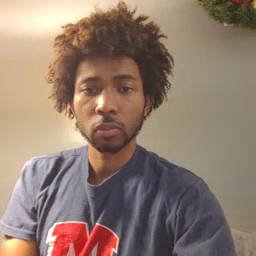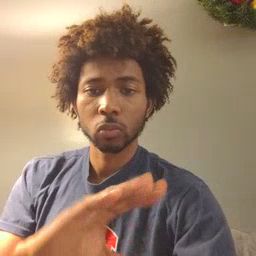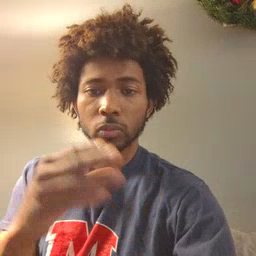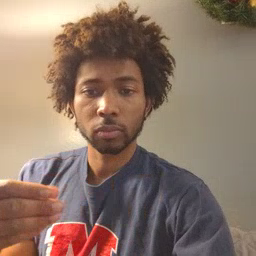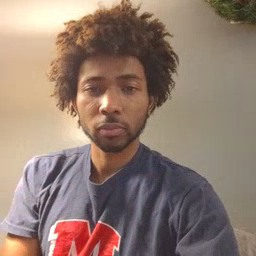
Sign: story